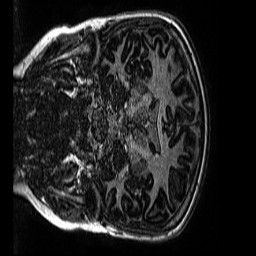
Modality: MP2RAGE
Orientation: coronal
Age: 12
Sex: female
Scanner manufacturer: siemens
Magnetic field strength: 3 T
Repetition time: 4 s
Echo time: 0.00299 s